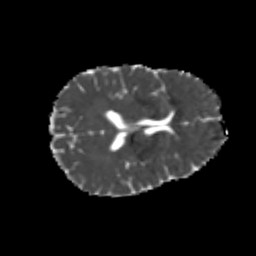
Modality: MD
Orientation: axial
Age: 24
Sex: male
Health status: healthy
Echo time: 0.074 s